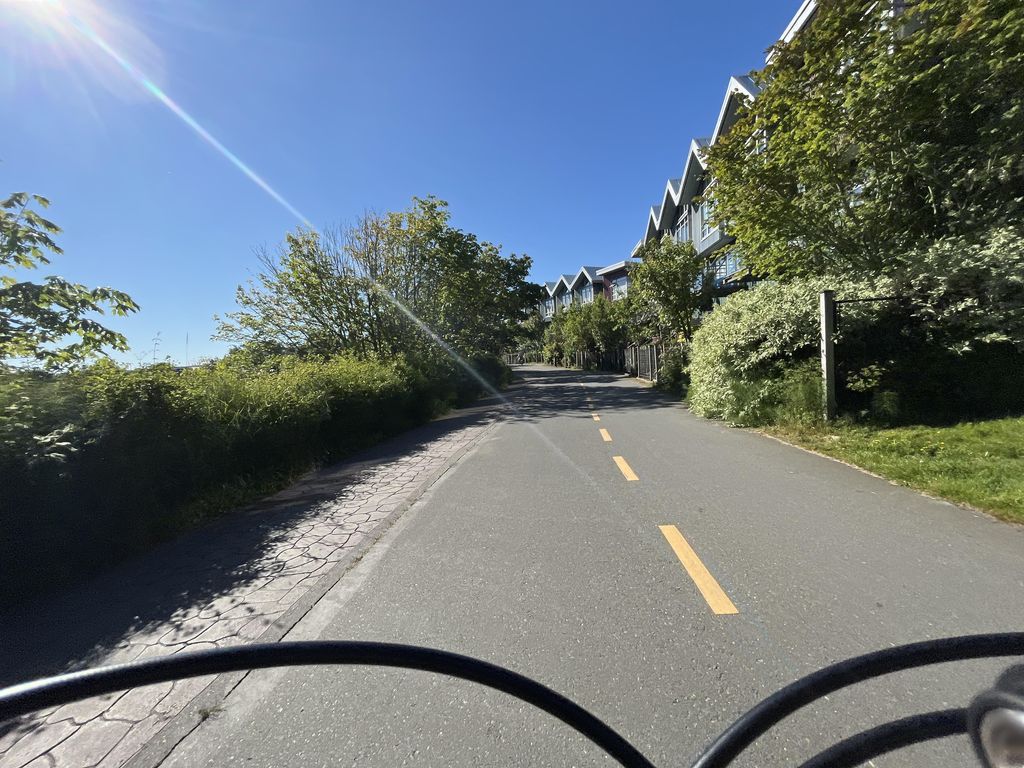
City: victoria